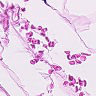
Metastatic tissue present: no